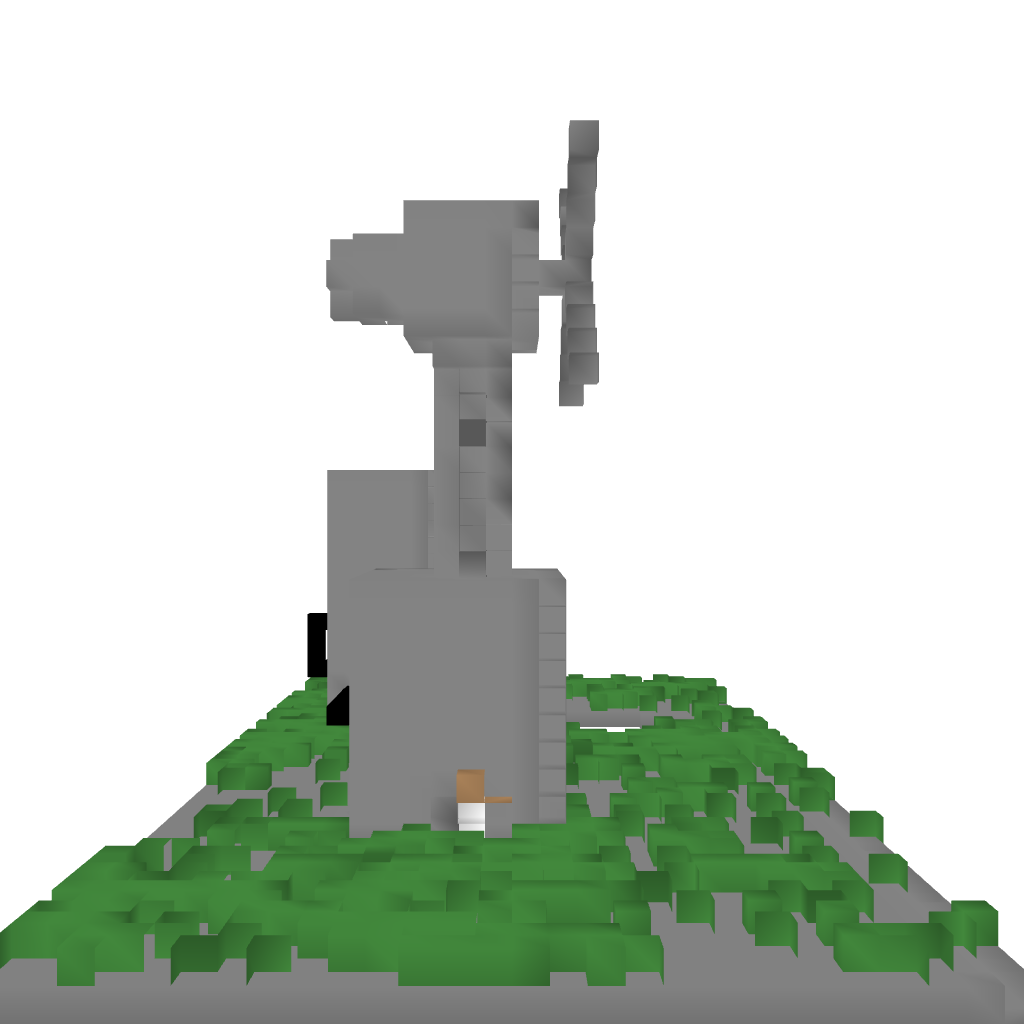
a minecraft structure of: PHILIPS coffeemaker. good quality